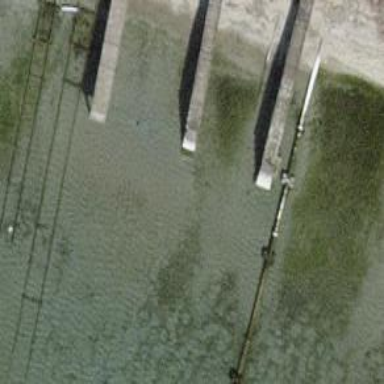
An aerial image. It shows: Man-made pier.